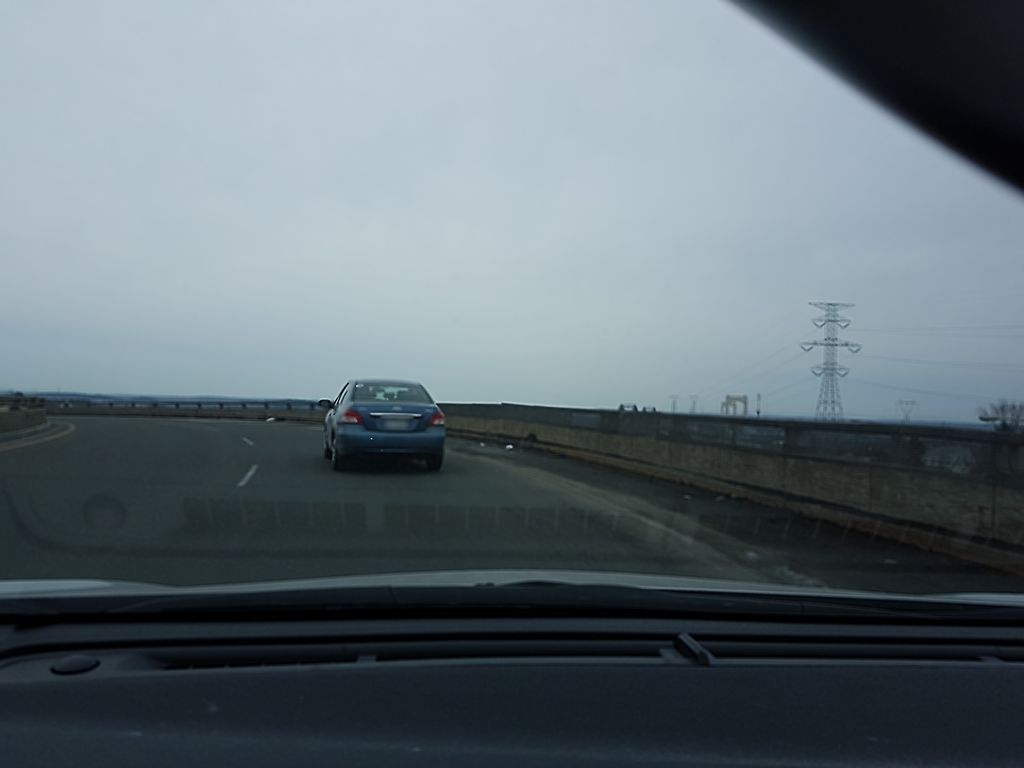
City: quebec_city